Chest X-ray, AP view. Patient: 39 years old, sex M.
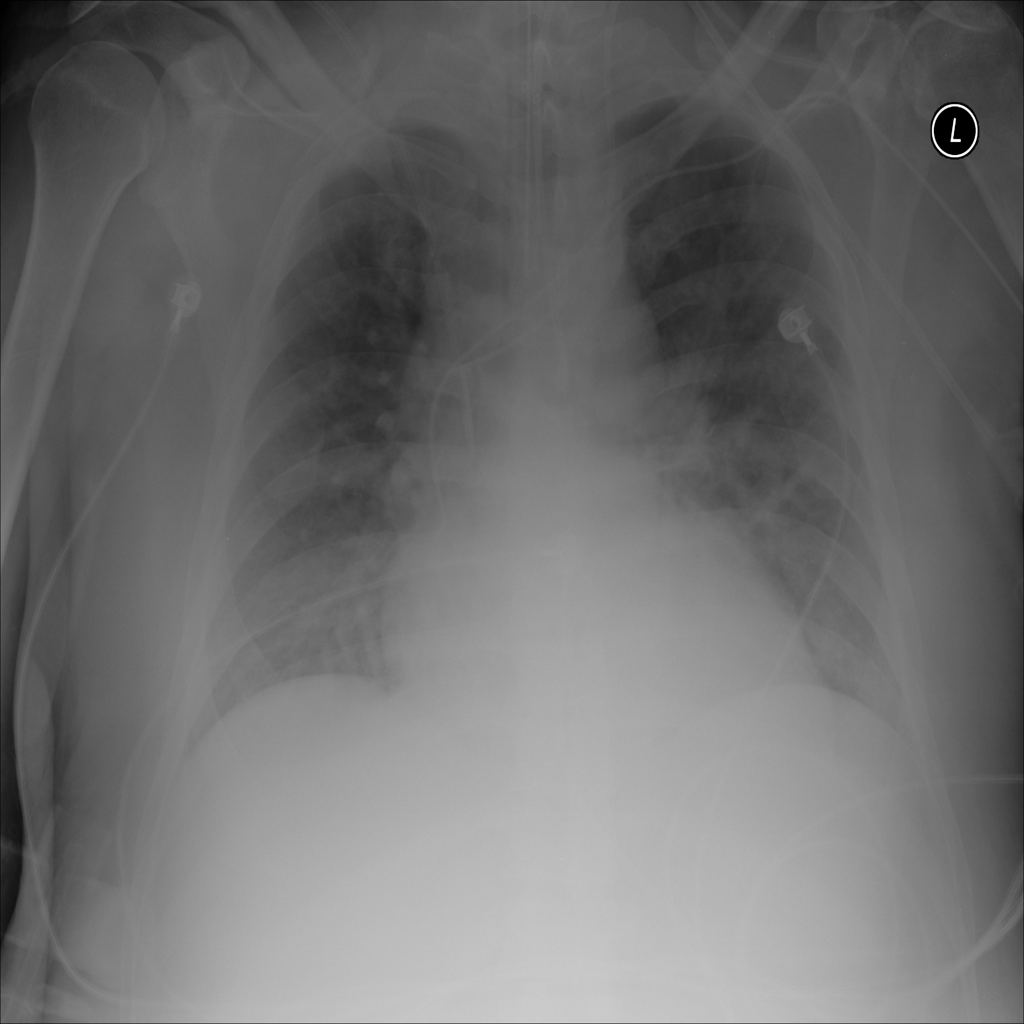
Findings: No Finding